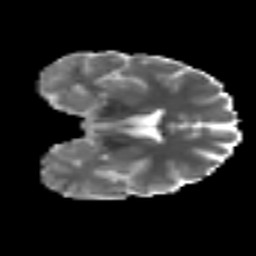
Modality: MD
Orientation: coronal
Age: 19
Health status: ill
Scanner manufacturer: philips
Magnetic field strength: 3 T
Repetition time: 9 s
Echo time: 0.127 s